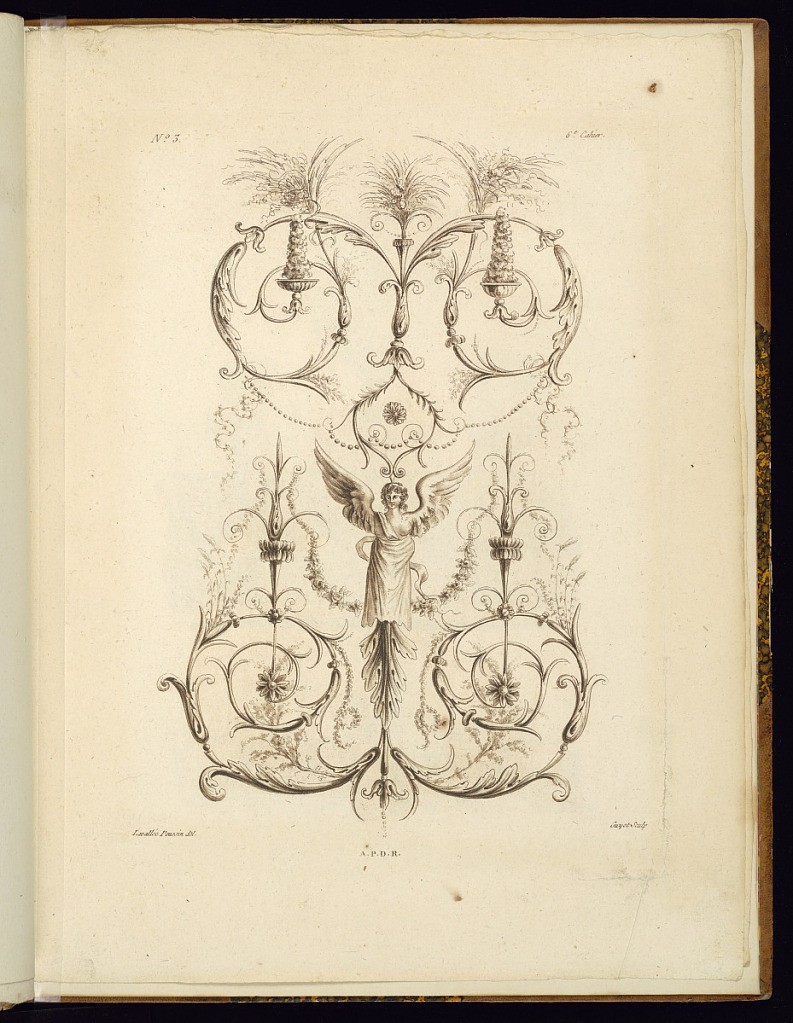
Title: Arabesque Ornament Design
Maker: Etienne de Lavallée, French, 1735 – 1802
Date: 1788–89
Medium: Aquatint and etching on laid paper
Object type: Print
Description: Arabesque ornament design featuring vases, flowers, foliage, festoons of flowers and leaves, scrolling acanthus leaf motifs, winged female figure, rosettes, and fleurons. The plate is signed and numbered.